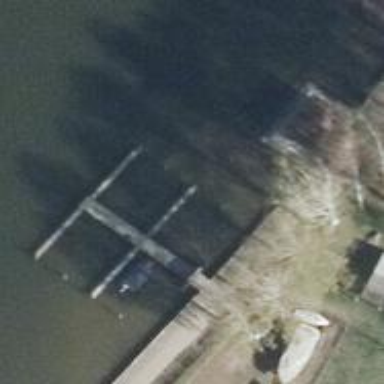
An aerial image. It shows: Man-made pier.